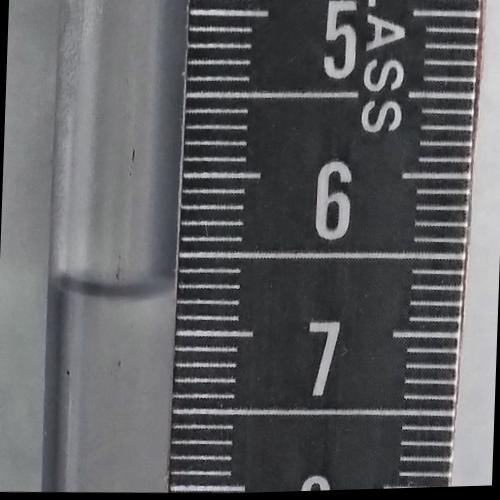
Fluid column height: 6.7 cm